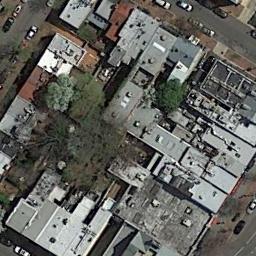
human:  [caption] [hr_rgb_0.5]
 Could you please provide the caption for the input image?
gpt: The dense residential is next to the road with some cars .

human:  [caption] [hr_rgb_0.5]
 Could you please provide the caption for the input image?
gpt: A dense residential area with lots of houses next to each other is surrounded by some roads .

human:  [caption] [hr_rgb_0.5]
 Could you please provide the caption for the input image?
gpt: There are many roads and neatly arranged houses and trees and many vehicles in densely populated areas .

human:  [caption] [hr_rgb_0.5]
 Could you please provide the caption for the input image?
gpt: The roofs of the houses are all red .

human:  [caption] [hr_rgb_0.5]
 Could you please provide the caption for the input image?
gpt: There are buildings with gray roofs on dense residential area .